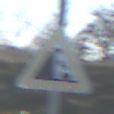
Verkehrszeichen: SteinschlagLinks
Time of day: MorningAfternoon
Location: Outdoor (Nature)
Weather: PartlyCloudy
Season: NotSpecified
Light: Natural